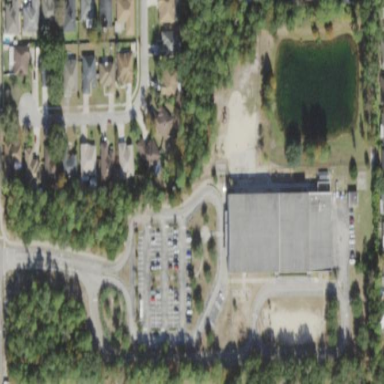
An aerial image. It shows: School.